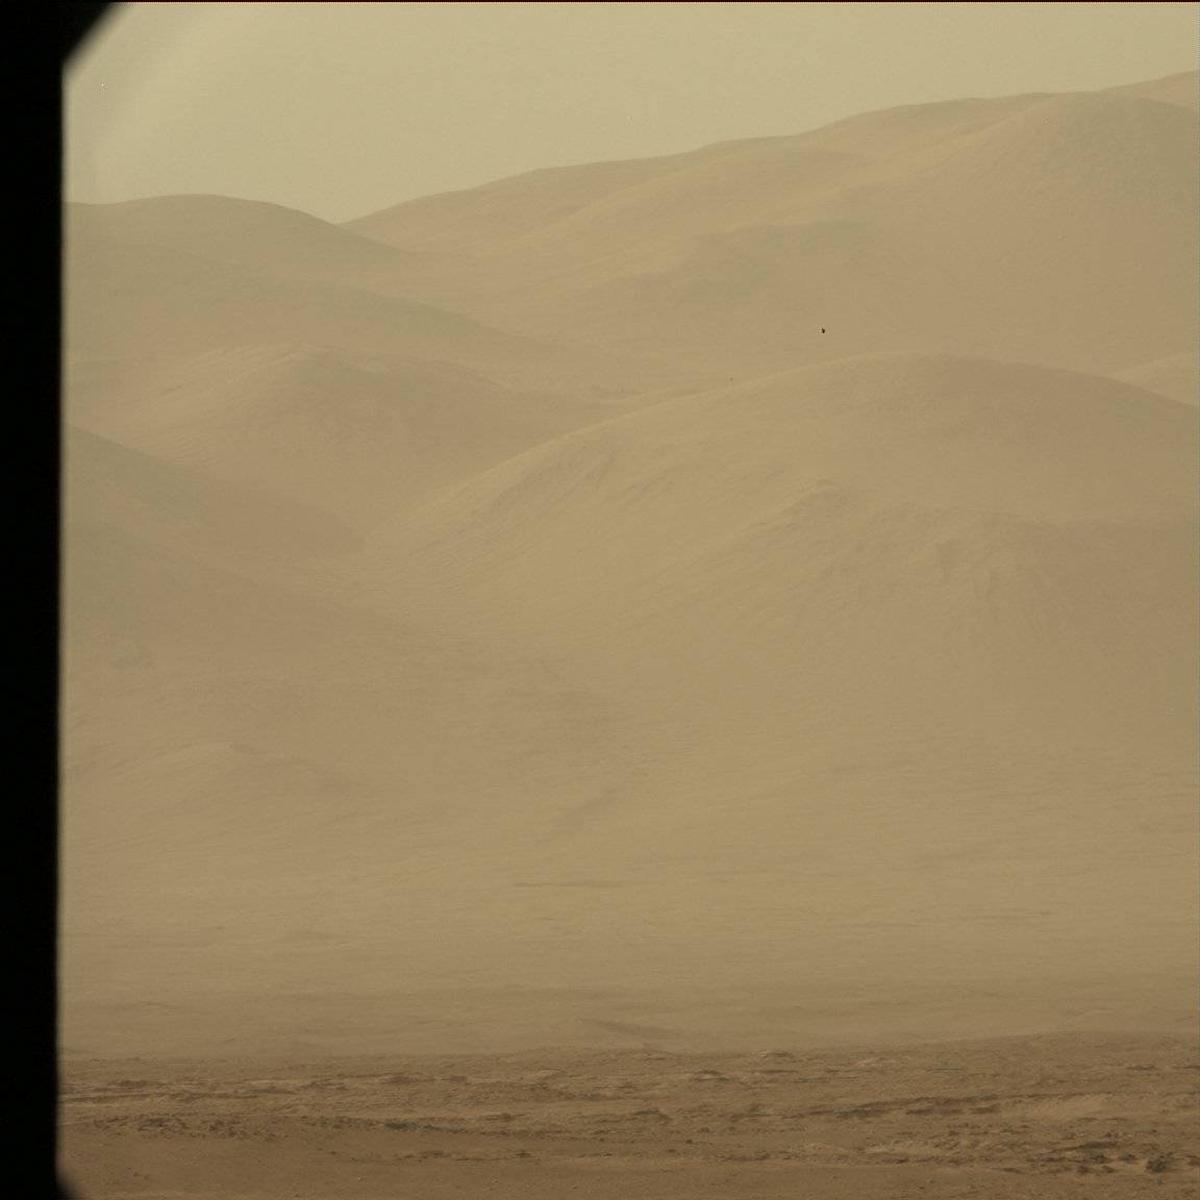
Terrain classes present: Ridge, Sand / Soil, Sky